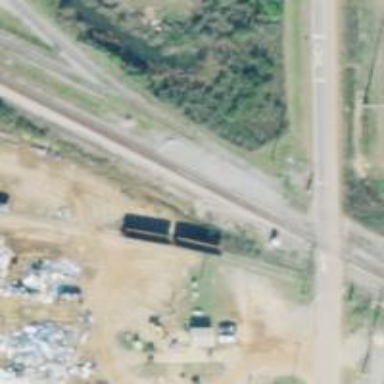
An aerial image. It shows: Railway spur junction.